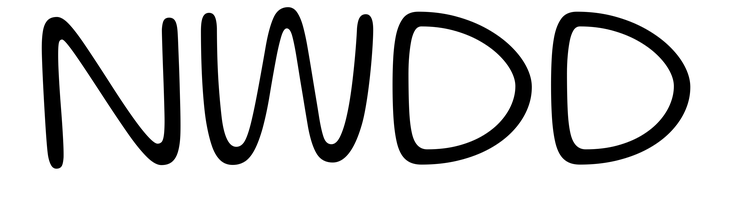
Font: Gluten_ExtraLight